Question: I am using Intellij Idea 14.1.3 on Mac OS X Yosemite 10.10.3. Often, while debugging, I want to introduce a break point by clicking on the left margin (called the 'gutter' in Intellij). The problem is that on many lines, there is no space to click. No matter how I try, the click happens on an icon already present ... which is not what I want to do. Attached a screenshot to show this
>
How can I increase the gutter width so that there is some empty space even where the little green override symbols are present?
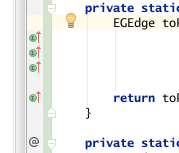
Answer: It doesn't seem there is a way to configure the gutter size, it just resizes dynamically. I'd suggest raising an issue in the <URL>.
As a workaround you can set a breakpoint on any line via the editor window. Set the caret on the line to stop at, and press + (on a Mac).